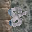
Label: 8